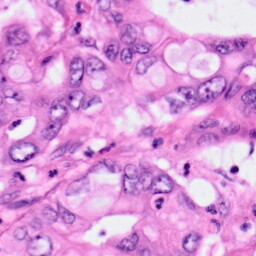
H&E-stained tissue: Pancreatic